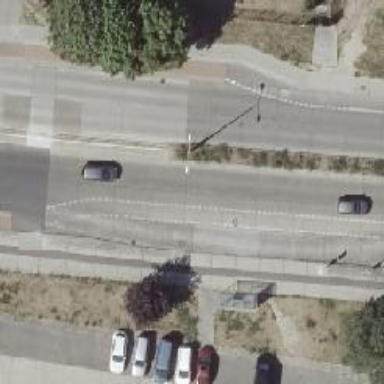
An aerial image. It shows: Public transport stop position.